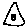
Label: triangle